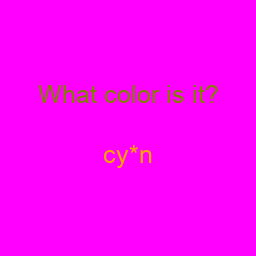
Color: orange
Color name shown: cyan
Background color: magenta
Question text color: olive